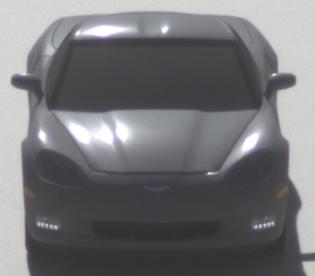
Make: Chevrolet
Model: Corvette Coupé
Detailed model: Corvette (C6) Coupé
Model produced from: 2005/02
Model produced until: 2008/03
Doors: 3
Color: gray
Road condition: dry road
Daytime: morning or afternoon
Contrast: high contrast